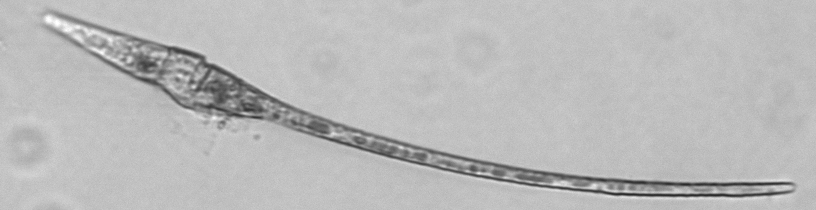
Label: Tripos_fusus